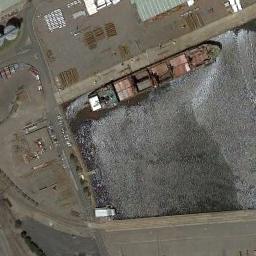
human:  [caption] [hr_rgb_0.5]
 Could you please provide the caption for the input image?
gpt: There is a ship in the green water on the shore .

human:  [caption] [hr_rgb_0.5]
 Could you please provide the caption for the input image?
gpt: A green cargo ship docked at the dock with many cargoes .

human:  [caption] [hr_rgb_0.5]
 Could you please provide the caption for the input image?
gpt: The ship full of cargo is docked at the cargo terminal and the water is deep blue .

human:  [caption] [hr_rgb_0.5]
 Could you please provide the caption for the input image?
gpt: There are many containers on the ship .

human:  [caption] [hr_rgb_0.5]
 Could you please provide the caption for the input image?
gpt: The ship is at the harbor .